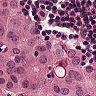
Metastatic tissue present: yes